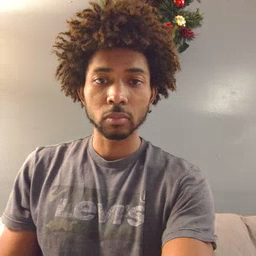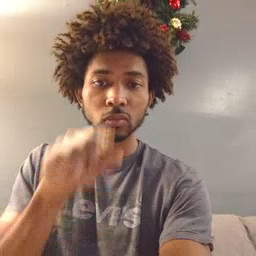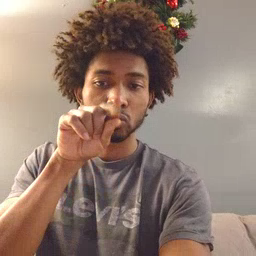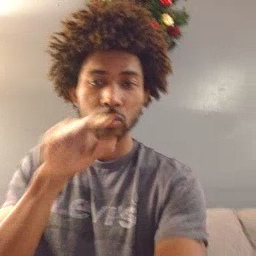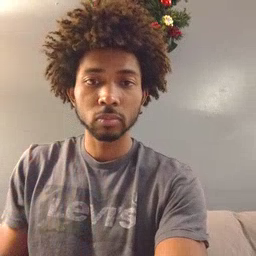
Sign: bird